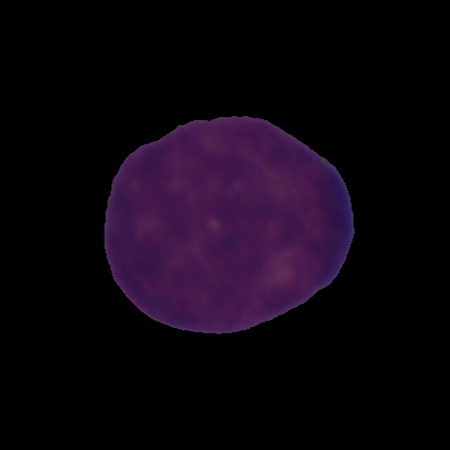
Label: cancer